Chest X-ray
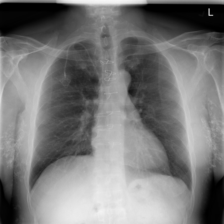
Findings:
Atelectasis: negative
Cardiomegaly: negative
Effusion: negative
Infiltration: negative
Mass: negative
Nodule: negative
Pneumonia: negative
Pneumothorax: negative
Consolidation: negative
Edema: negative
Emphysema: negative
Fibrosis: negative
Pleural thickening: negative
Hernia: negative